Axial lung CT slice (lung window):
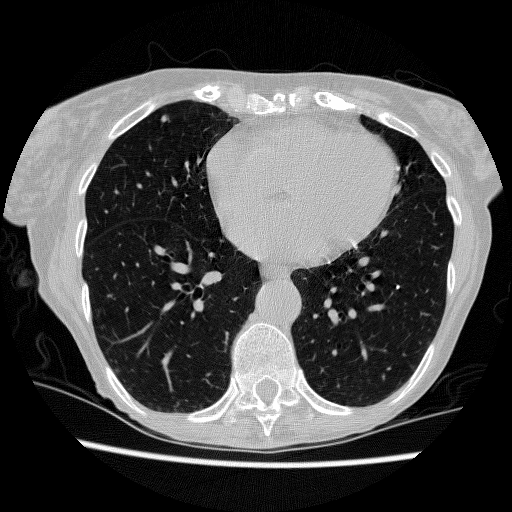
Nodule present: yes
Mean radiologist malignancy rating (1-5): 3